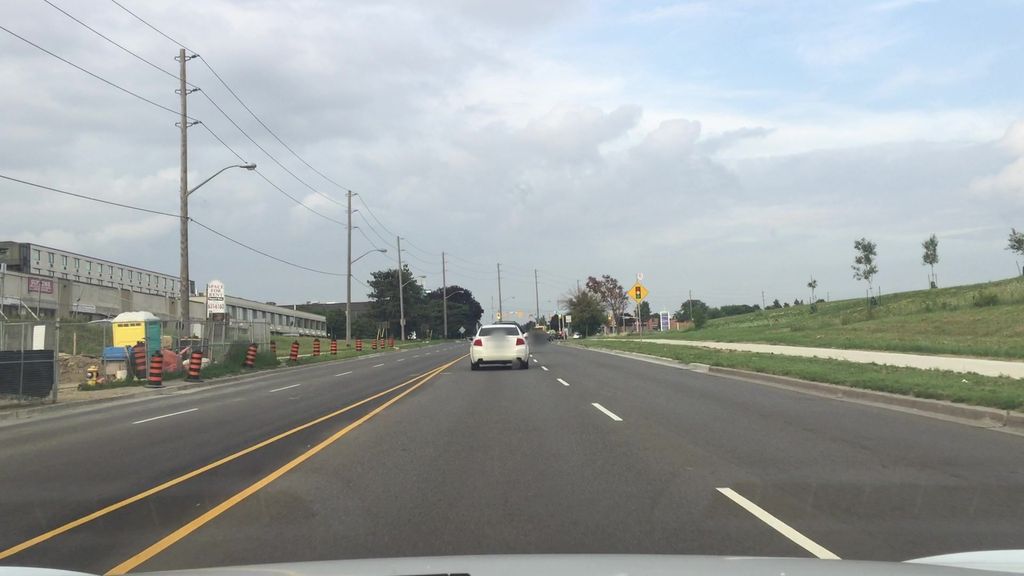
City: toronto